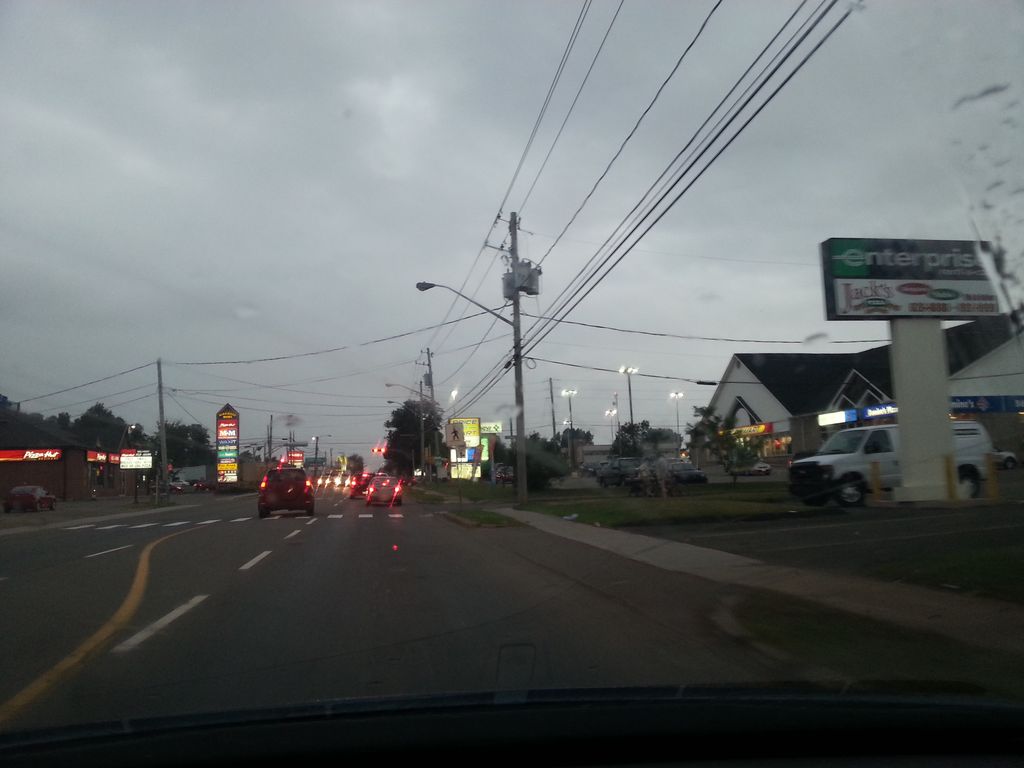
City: charlottetown